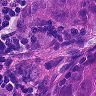
Metastatic tissue present: yes